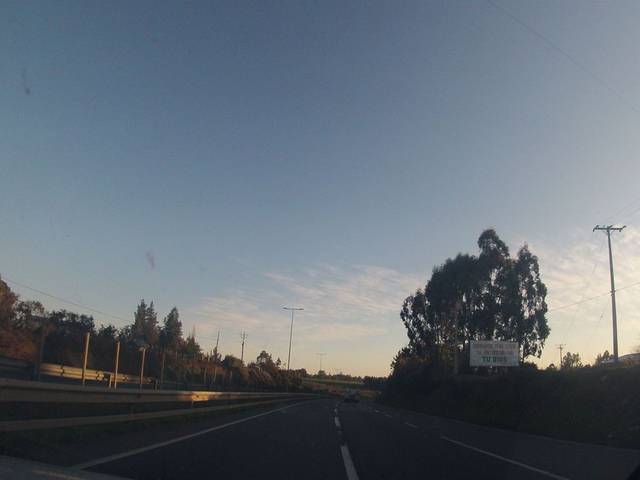
Region: Chile
Coordinates: -38.408, -72.393